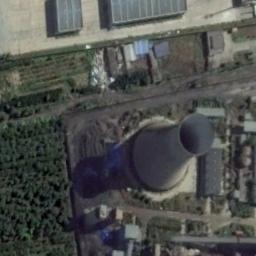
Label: thermal_power_station